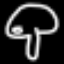
Label: mushroom